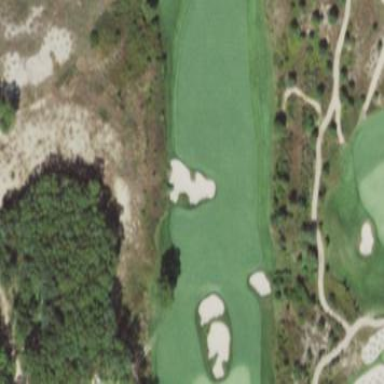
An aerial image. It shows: Golf fairway surrounded by grass.